Aerial crown-view tile of a tropical tree (Barro Colorado Island, Panama), acquired 20250317:
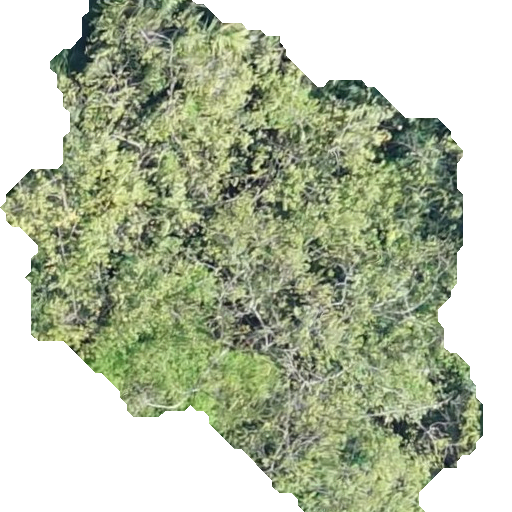
Species: Guazuma ulmifolia
GBIF accepted scientific name: Guazuma ulmifolia
Crown area: 252.093 m²